Field crop: maize
Growth stage: 2
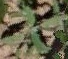
Species: atriplex